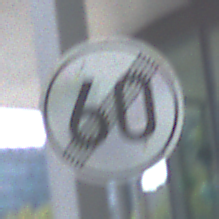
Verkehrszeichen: EndeGeschwindigkeit60
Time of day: MorningAfternoon
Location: Outdoor (Urban)
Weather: PartlyCloudy
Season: NotSpecified
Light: Natural